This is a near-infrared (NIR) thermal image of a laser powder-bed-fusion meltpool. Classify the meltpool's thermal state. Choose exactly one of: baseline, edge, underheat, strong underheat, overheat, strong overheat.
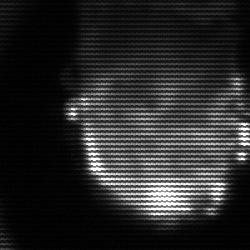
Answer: baseline